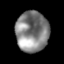
Tissue: lung
Cell type: Myeloid cells
Senescence score: 0.1975
Nuclear area (px): 1297
Mean DAPI intensity: 131.97